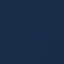
Label: SeaLake